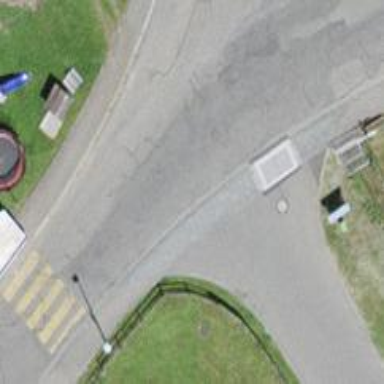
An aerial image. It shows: Zebra crossing on the road.